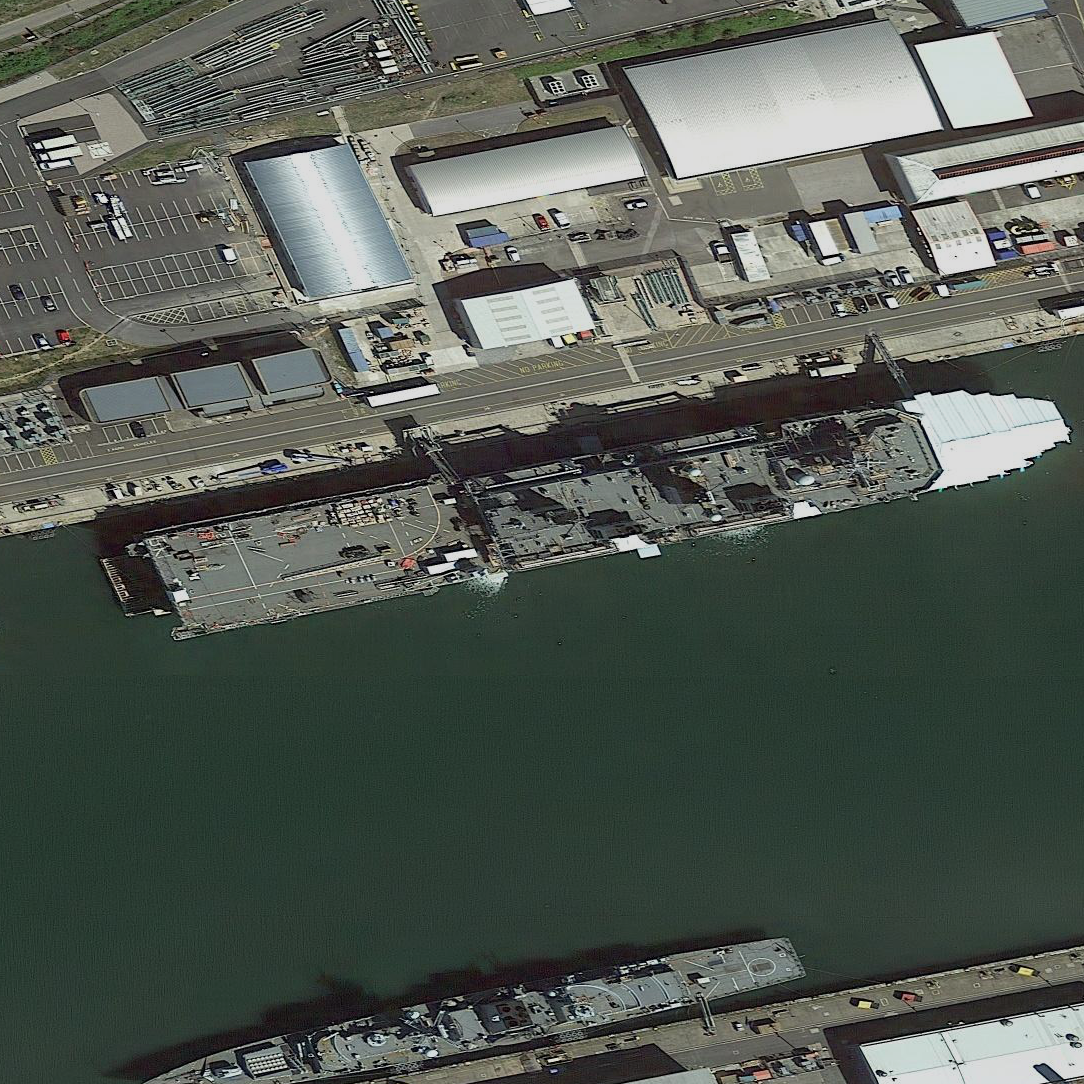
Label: assault